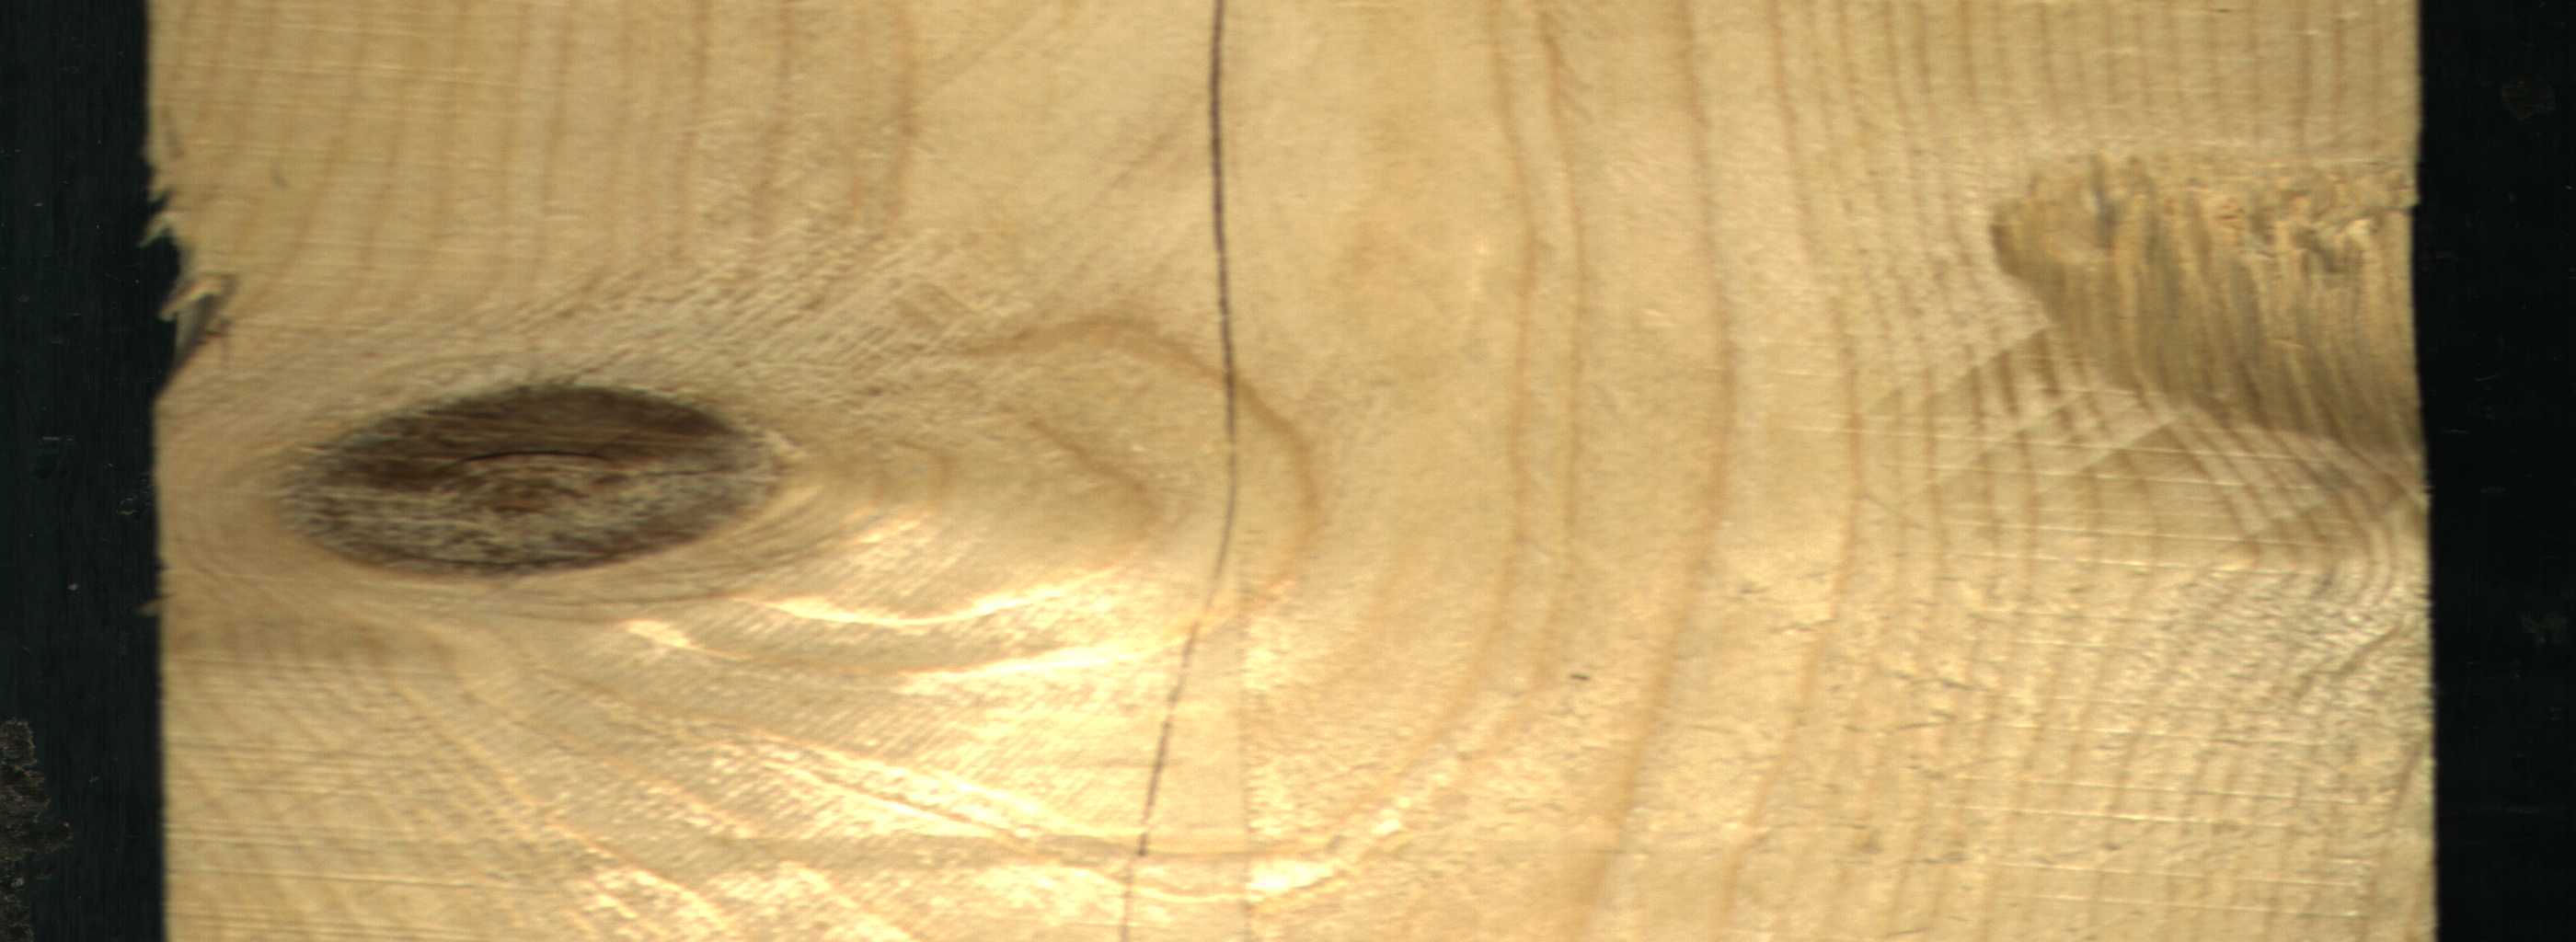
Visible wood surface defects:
Crack
Knot_missing
Live_Knot